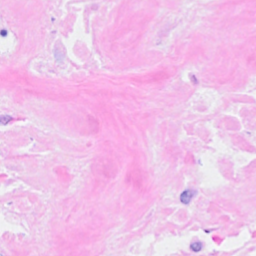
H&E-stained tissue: Breast